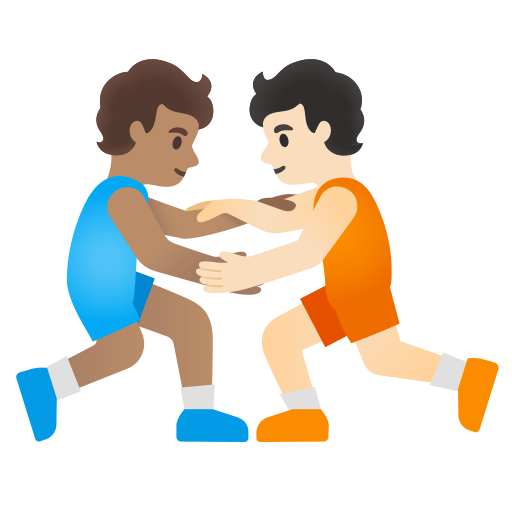
Emoji: 🧑🏽‍🫯‍🧑🏻